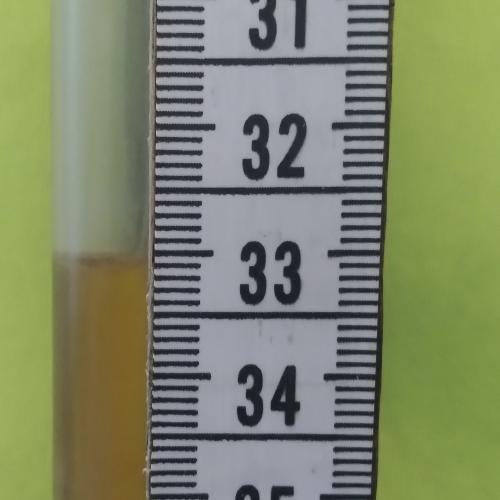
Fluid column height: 33.1 cm